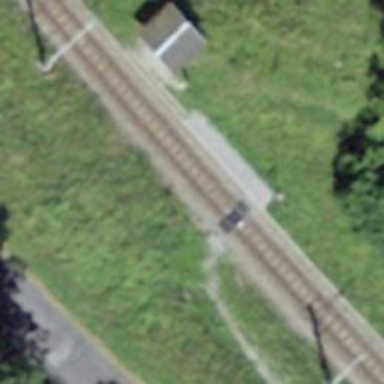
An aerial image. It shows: Halt on the railway.